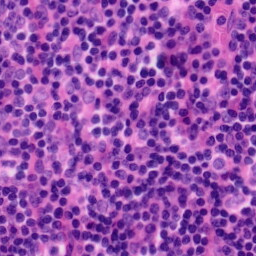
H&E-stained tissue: Tonsil